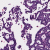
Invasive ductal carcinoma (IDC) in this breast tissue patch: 0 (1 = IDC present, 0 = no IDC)